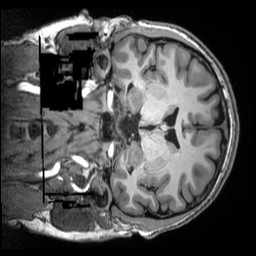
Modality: T1w
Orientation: coronal
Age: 25
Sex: male